【题型】选择题　【知识点】立体几何　【难度】easy
如图所示是古希腊数学家阿基米德的墓碑文，墓碑上刻着一个圆柱，圆柱内有一个内切球，这个球的直径恰好与圆柱的高相等，相传这个图形表达了阿基米德最引以为自豪的发现．我们来重温这个伟大发现，圆柱的表面积与球的表面积之比为（ ）\\[6pt]

\noindent
A．$\dfrac{6}{5}$ \qquad B．$\dfrac{5}{4}$ \qquad C．$\dfrac{3}{2}$ \qquad D．$\dfrac{7}{6}$\\[6pt]
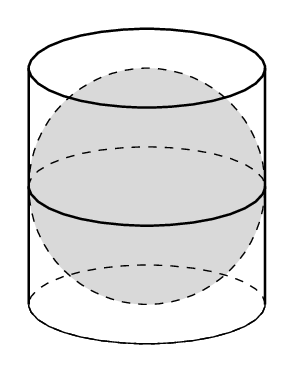
【解答】
\textbf{【答案】}C\\[6pt]
\noindent
\textbf{【分析】}\\[6pt]
\noindent
根据圆柱的表面积公式和球的表面积公式求解．\\[6pt]
\noindent
\textbf{【详解】}设球半径为$r$，则圆柱底面半径为$r$，高为$2r$，\\[6pt]
\noindent
所以圆柱的表面积$S_1$与球的表面积$S_2$之比为$\dfrac{S_1}{S_2}=\dfrac{2\pi r^2+2\pi r\cdot 2r}{4\pi r^2}=\dfrac{3}{2}$，\\[6pt]
\noindent
故选：C．